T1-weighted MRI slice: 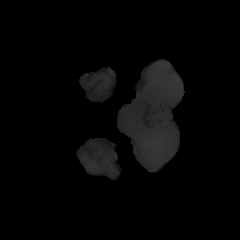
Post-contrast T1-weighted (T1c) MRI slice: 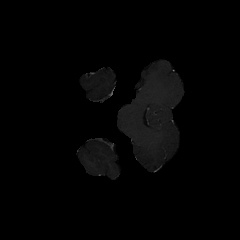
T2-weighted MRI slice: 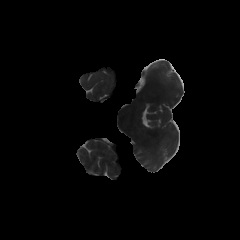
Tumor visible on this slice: no